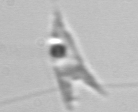
Label: Chrysochromulina_lanceolata